Field crop: maize
Growth stage: 1
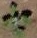
Species: chenopodium